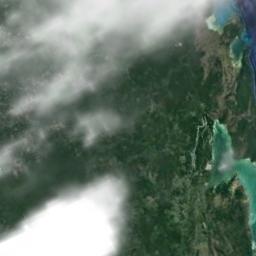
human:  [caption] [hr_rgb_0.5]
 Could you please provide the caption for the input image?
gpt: White clouds on green earth .

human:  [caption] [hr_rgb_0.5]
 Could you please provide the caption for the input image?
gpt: A thick white cloud floats on the deep blue sea .

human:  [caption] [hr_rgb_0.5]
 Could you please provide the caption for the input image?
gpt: The white cloud is above green land and blue sea .

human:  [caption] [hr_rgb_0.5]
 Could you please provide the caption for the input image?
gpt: The stratus clouds and cumulus clouds are located above the land covered by dense vegetation and some green lakes are on the land .

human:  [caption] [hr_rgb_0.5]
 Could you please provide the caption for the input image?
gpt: There are white clouds over a green land .